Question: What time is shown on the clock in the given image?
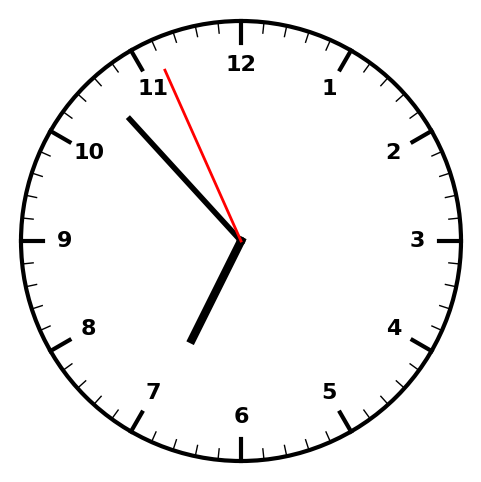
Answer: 06:52:56